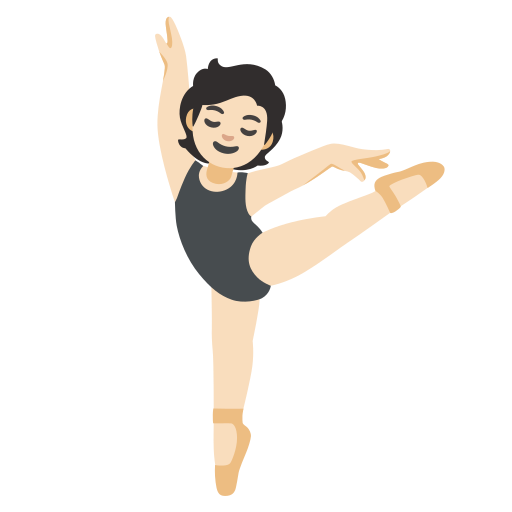
Emoji: 🧑🏻‍🩰